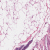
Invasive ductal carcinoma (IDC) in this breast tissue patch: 0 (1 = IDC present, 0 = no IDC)